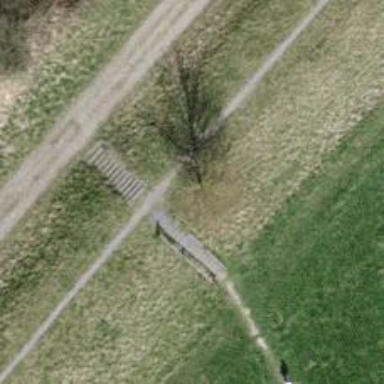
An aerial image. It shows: Road with steps.